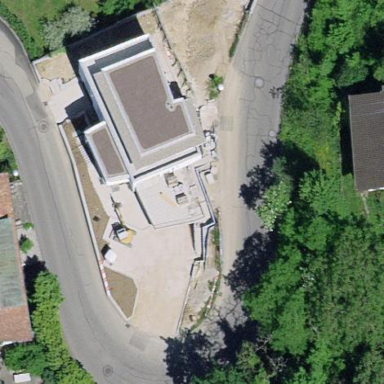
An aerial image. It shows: Building.